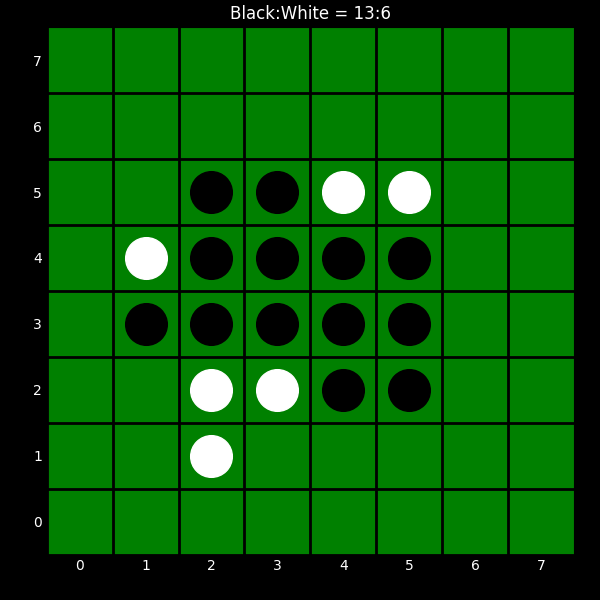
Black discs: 13
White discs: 6